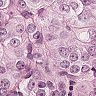
Metastatic tissue present: yes